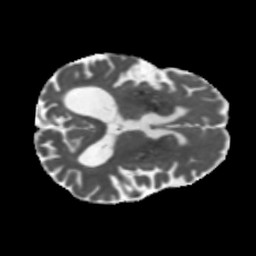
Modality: MD
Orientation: axial
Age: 75
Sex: male
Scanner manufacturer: siemens
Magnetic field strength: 3 T
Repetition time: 5.47 s
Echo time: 0.0854 s